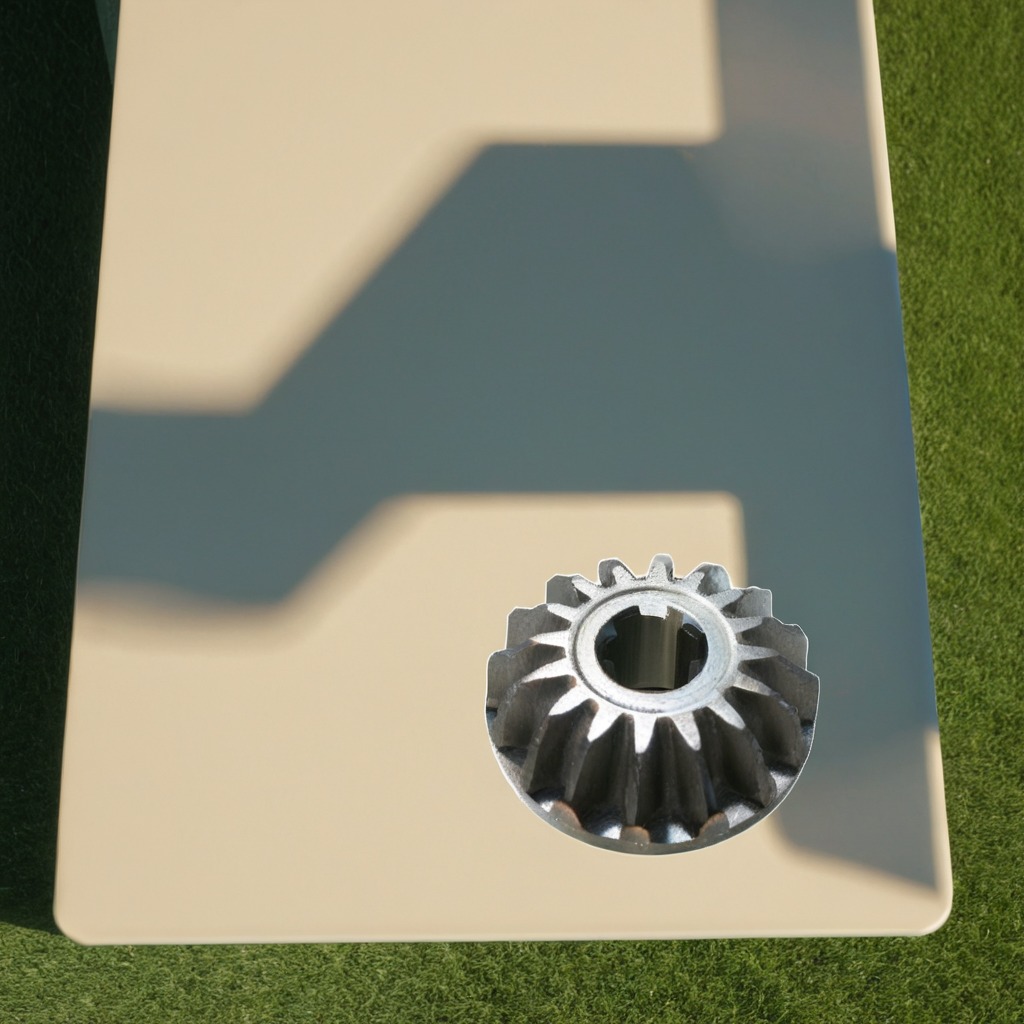
A steel gear with teeth is lying on a clean utility table in a temporary outdoor tool station afternoon light present textured surface